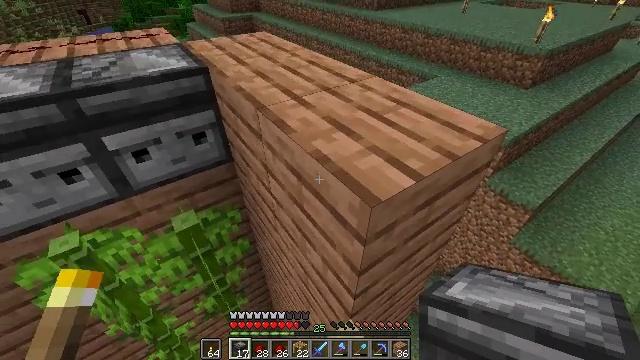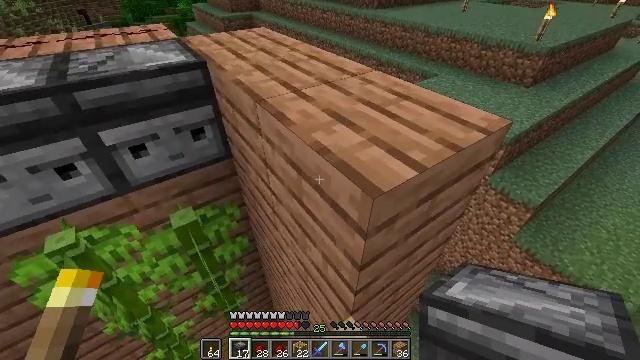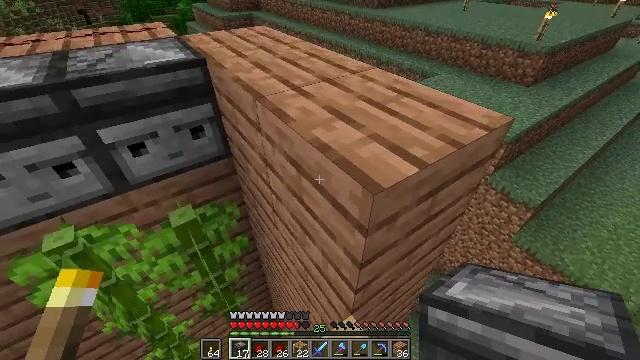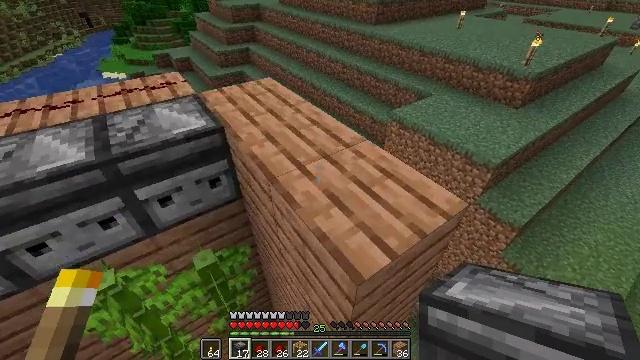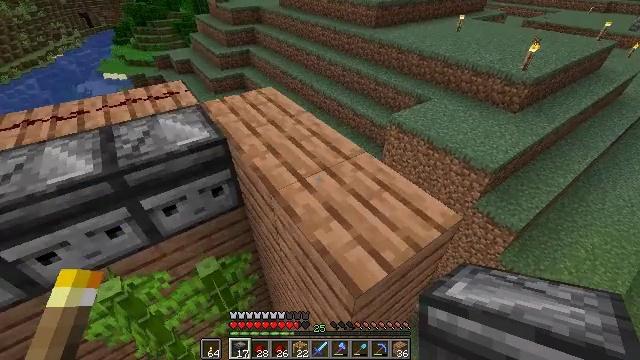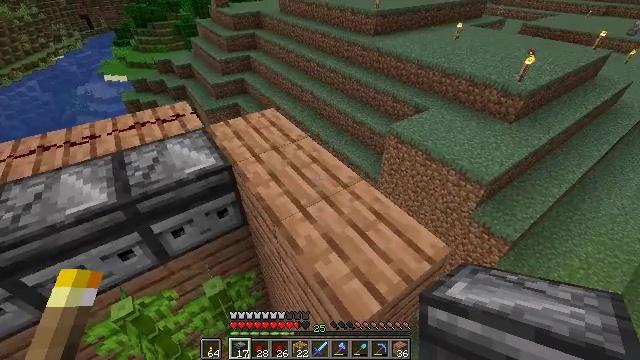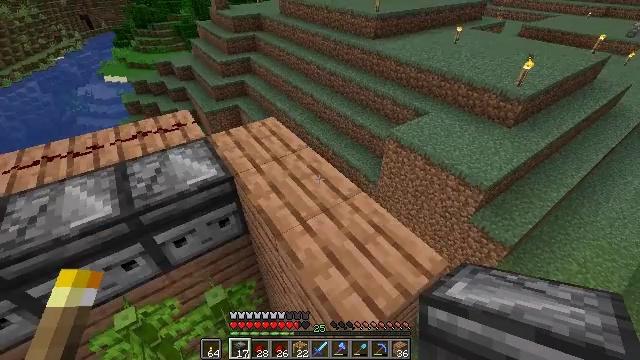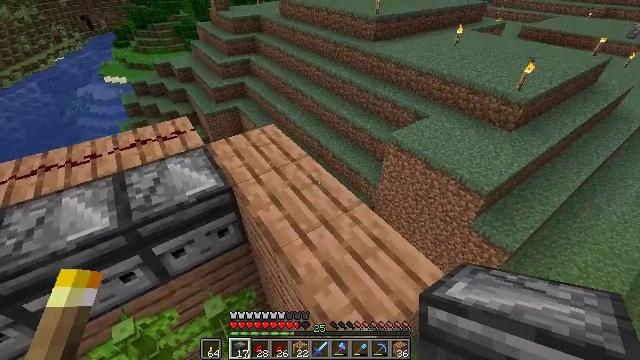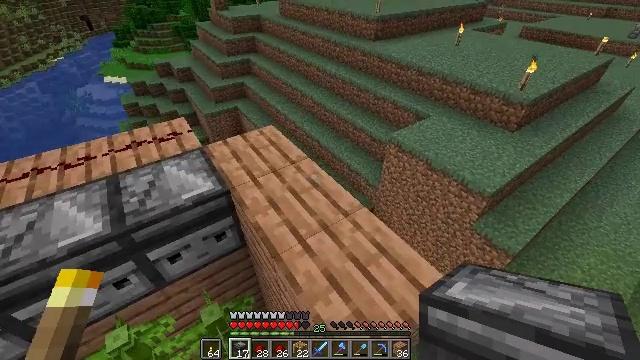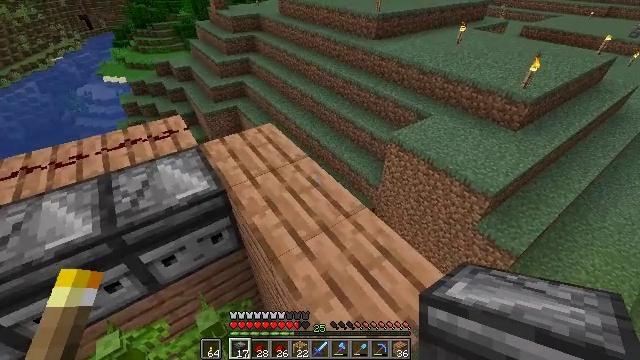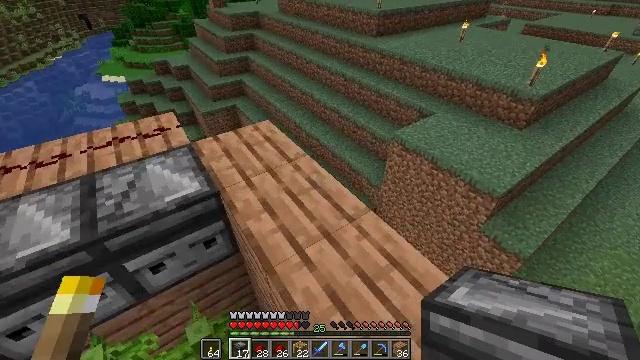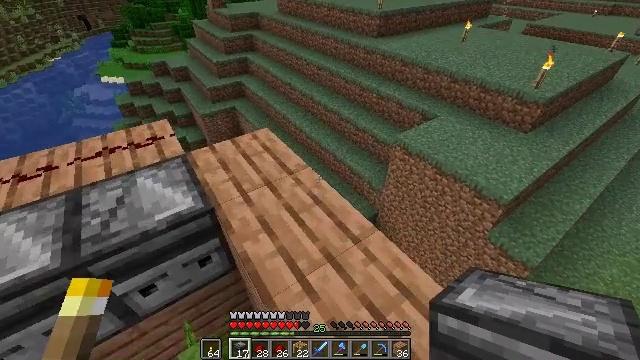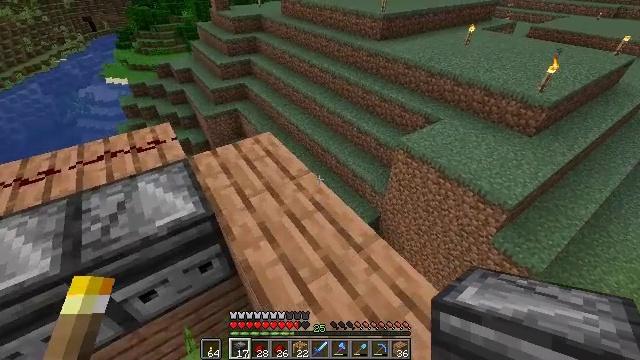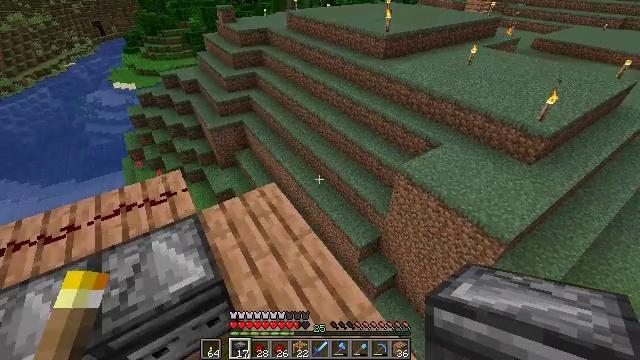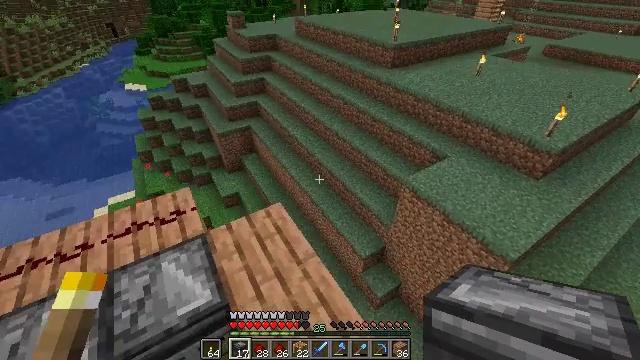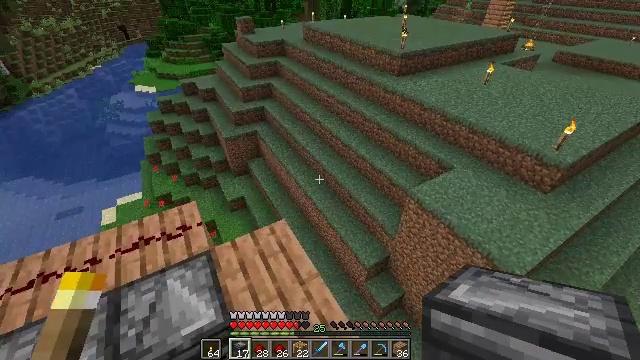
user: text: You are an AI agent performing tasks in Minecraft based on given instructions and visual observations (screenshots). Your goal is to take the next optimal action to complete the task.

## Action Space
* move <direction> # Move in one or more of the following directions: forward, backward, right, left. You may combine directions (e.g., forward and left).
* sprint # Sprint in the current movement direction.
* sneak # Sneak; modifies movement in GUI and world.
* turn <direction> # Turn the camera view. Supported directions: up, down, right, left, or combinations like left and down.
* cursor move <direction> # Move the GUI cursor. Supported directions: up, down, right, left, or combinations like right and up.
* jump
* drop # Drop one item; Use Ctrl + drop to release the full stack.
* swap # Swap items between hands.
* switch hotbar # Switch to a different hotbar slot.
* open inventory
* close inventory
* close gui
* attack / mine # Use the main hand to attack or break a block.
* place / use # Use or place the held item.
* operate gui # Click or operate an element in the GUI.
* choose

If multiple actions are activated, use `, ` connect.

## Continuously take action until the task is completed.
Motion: motion action
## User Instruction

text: Mine the repeater.
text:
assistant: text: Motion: jump
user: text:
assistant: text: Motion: jump
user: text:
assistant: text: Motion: move forward, jump
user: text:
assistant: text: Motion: move forward, jump
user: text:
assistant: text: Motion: move forward, jump
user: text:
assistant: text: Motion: move forward, jump
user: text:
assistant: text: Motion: move forward, jump
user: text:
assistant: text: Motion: move forward, jump
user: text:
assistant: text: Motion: move forward, jump
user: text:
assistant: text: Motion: move forward, jump
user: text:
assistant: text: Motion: move forward, jump
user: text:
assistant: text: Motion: move forward, jump
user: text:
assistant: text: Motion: move forward, jump
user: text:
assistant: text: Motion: move forward, turn left, jump
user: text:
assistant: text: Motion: move forward, turn left, jump
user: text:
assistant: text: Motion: move forward, turn left
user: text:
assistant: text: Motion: turn left and up
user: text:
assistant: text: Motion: turn left
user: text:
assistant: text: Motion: turn left
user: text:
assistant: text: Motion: turn left
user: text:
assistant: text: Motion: turn left and down
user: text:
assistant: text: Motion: turn left and down
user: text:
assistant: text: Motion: turn left and down
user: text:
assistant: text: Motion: turn left
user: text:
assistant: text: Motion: no_op
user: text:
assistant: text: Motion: no_op
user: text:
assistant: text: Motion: move forward and move left
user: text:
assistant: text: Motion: move forward and move left
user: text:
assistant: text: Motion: move forward and move left
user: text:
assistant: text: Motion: no_op